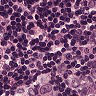
Metastatic tissue present: yes